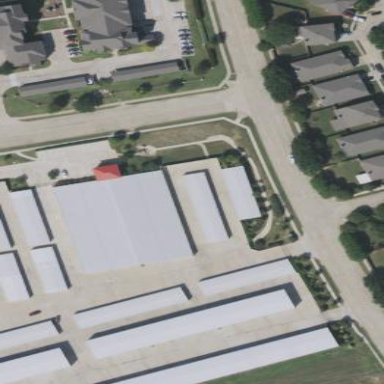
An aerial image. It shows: Building housing storage rental shop.